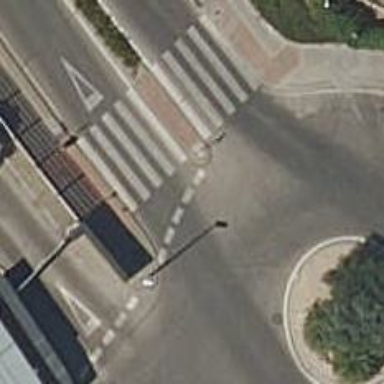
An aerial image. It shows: Zebra crossing on the road.